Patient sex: M
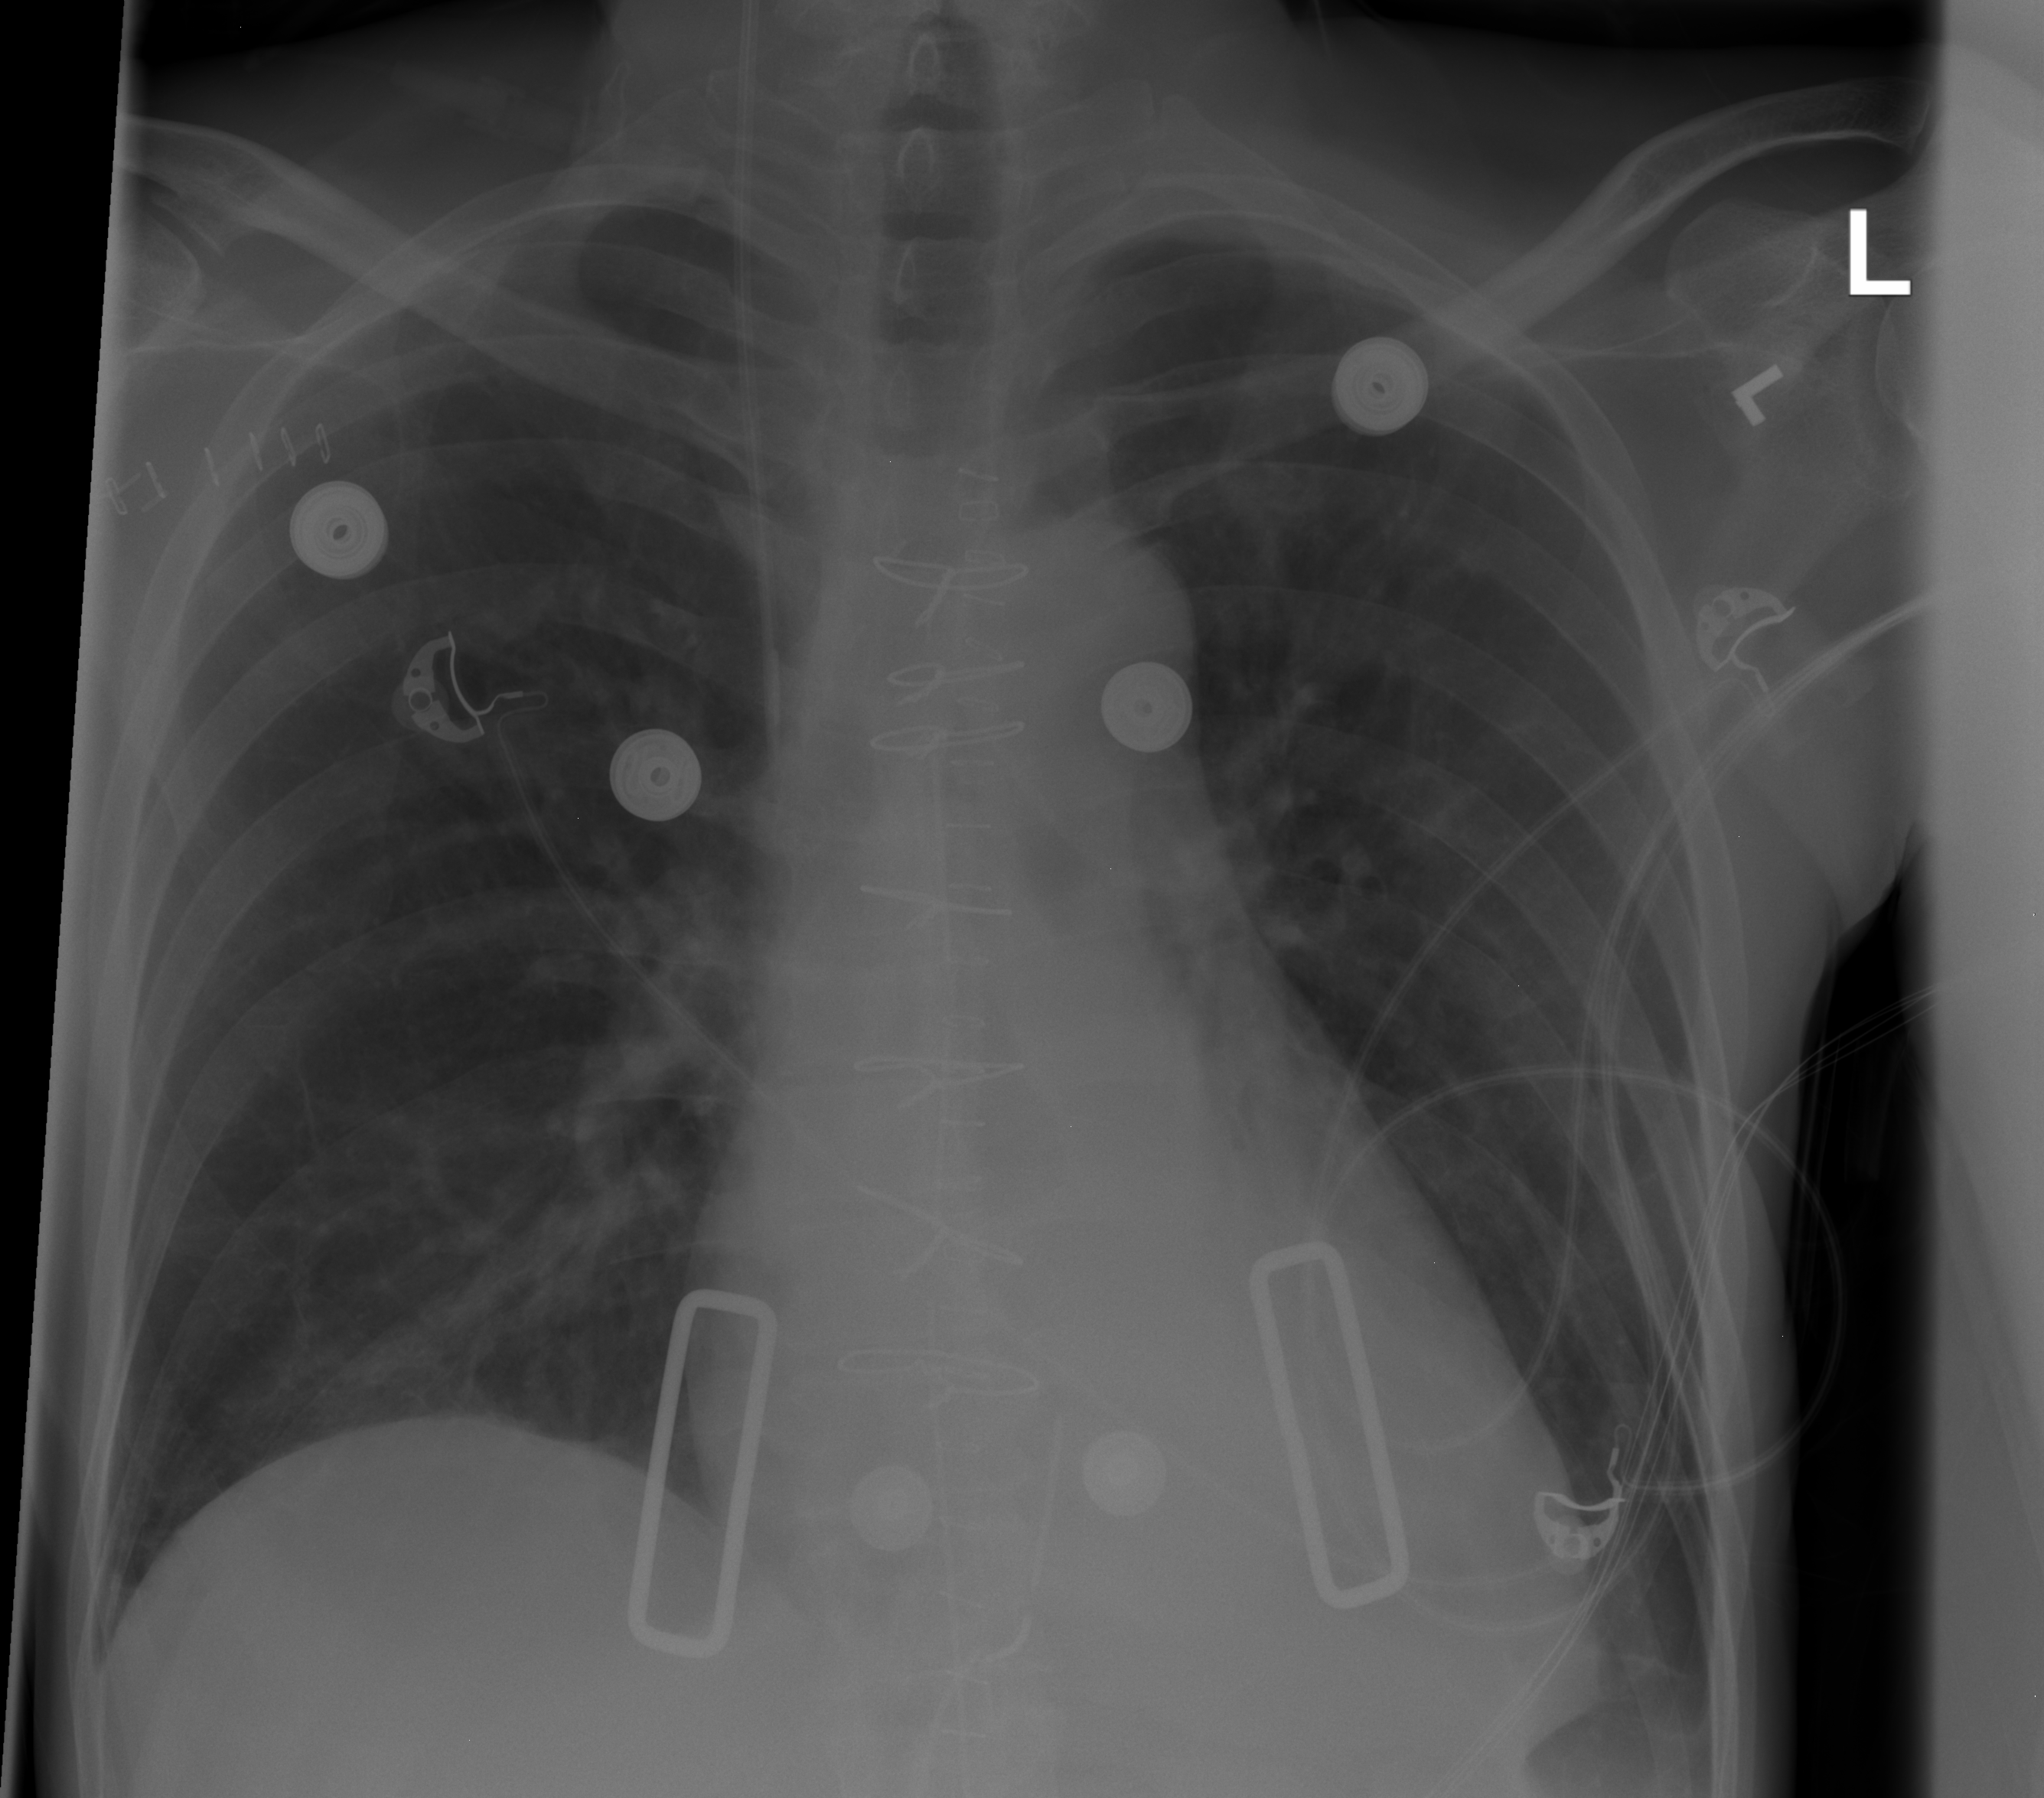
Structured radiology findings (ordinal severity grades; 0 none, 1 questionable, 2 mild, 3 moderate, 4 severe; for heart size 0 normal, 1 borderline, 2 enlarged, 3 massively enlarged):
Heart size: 0
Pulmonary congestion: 0
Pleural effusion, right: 0
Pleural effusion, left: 0
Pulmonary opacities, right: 0
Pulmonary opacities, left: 0
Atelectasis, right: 0
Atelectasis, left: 1